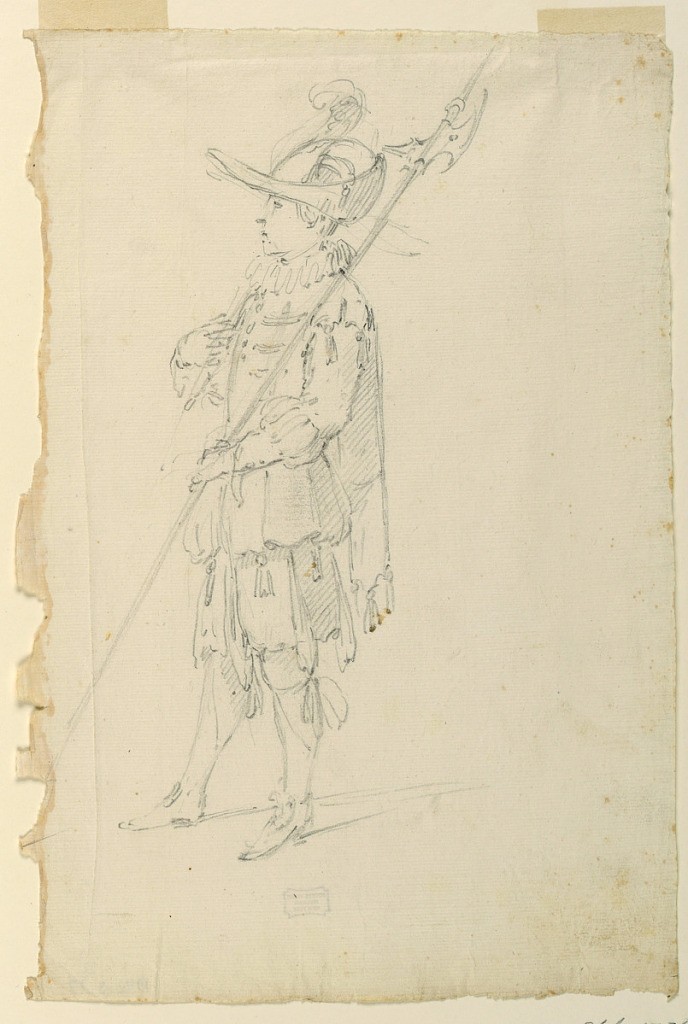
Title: Costume Design: A Halberdier for a Ballet
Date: ca. 1720
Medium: Lead pencil on paper
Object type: Drawing
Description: Vertical rectangle. Shown in profile, moving toward left. The halberd is shouldered and held with his left hand. Fantastical attire intended to be of the seventeenth century.